Interaction volume radius: 5 \u00c5
Interaction volume height: 10 \u00c5
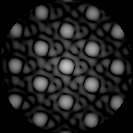
Disorder parameter: 0.05975